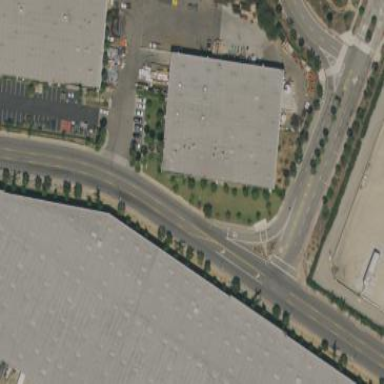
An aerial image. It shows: Warehouse building.